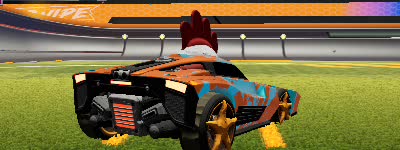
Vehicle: breakout